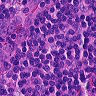
Metastatic tissue present: no